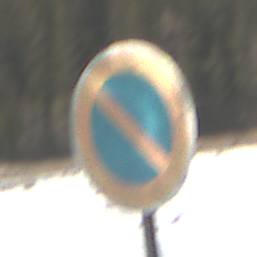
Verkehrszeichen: EingeschraenktesHalteverbot
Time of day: Midday
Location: Outdoor (Nature)
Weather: PartlyCloudy
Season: NotSpecified
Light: Natural